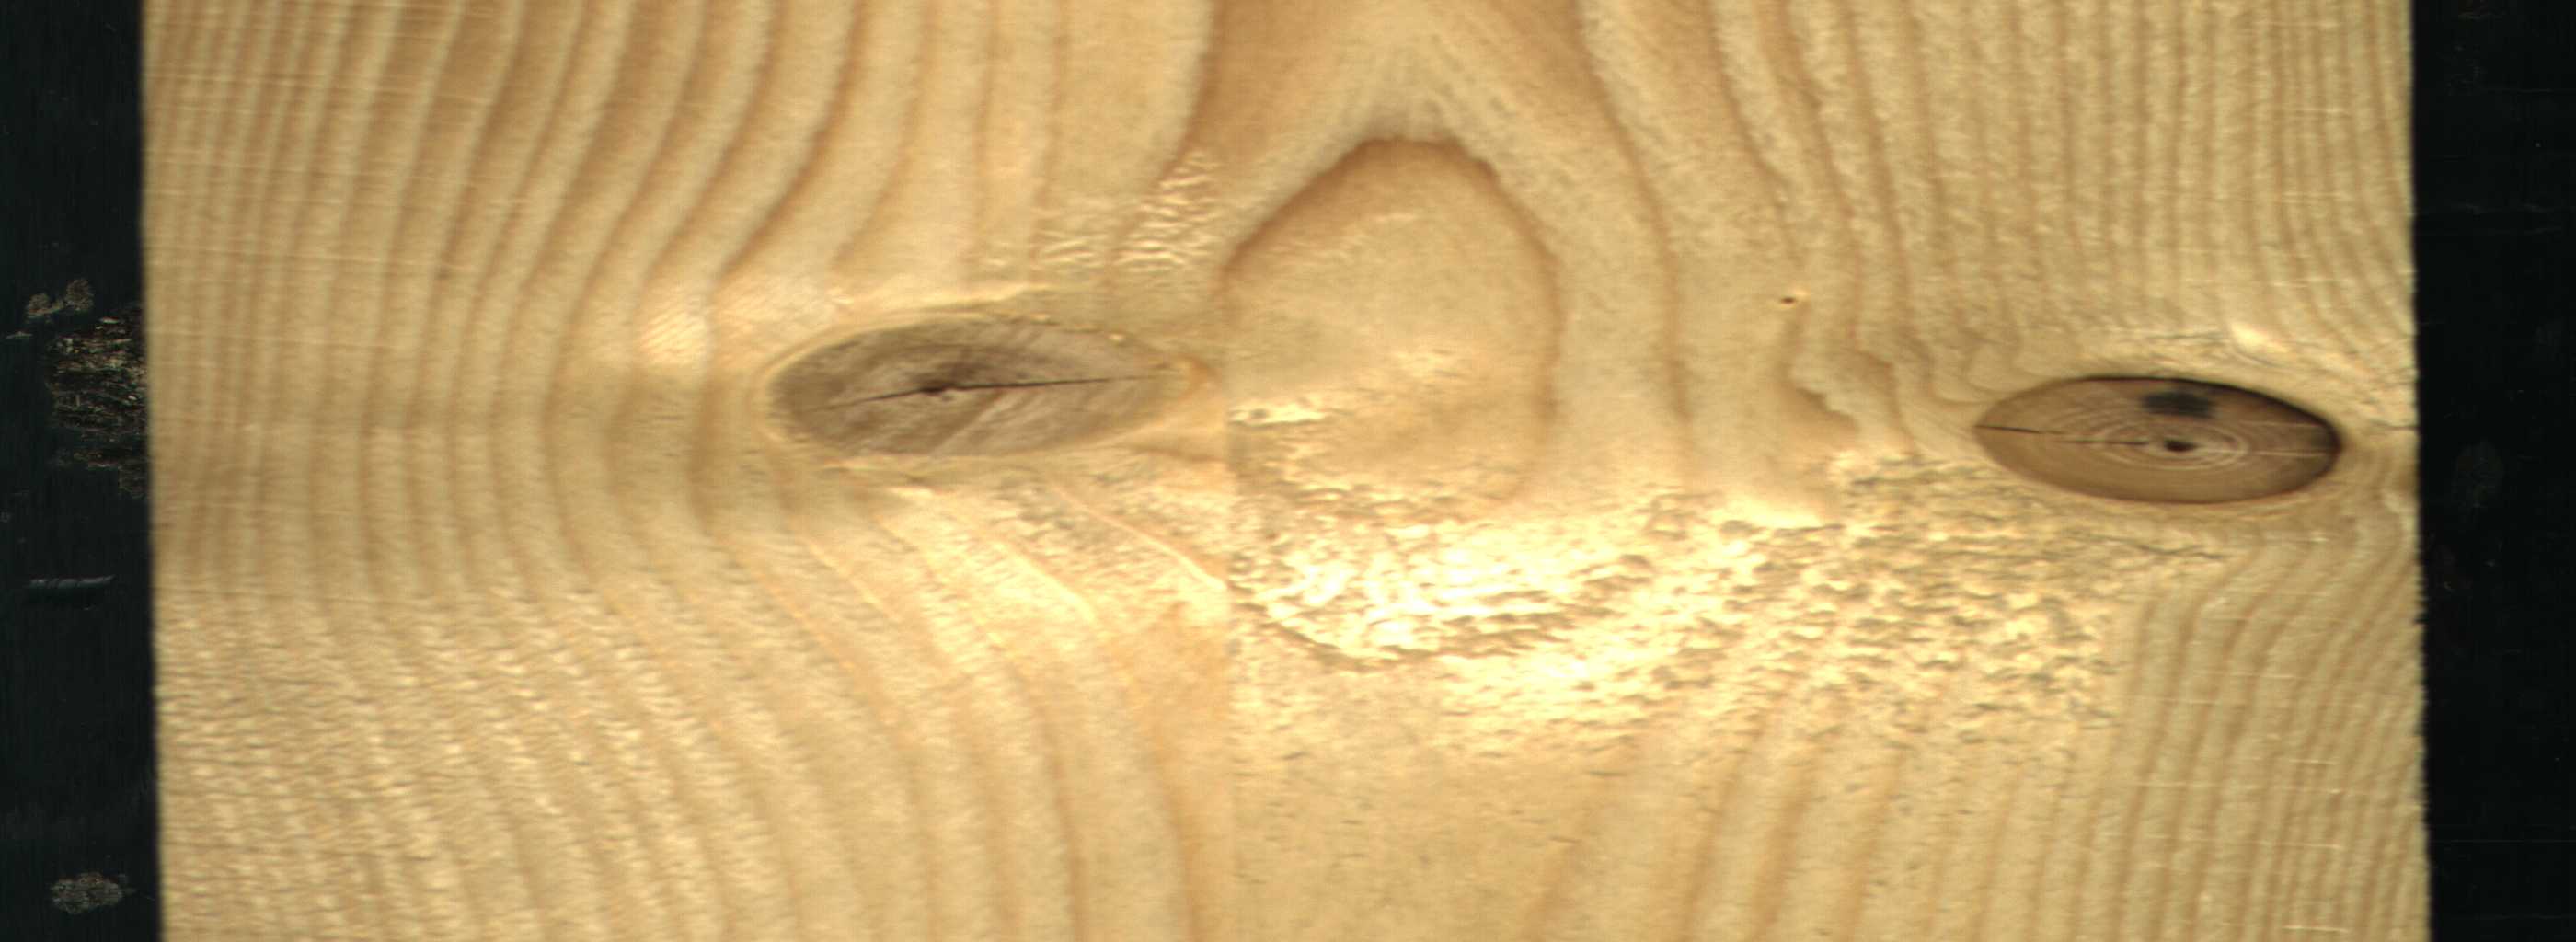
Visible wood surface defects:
knot_with_crack
Dead_Knot